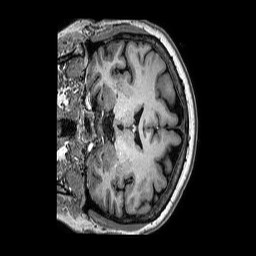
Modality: T1w
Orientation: coronal
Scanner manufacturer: philips
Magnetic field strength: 3 T
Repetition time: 0.006612 s
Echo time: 0.002979 s